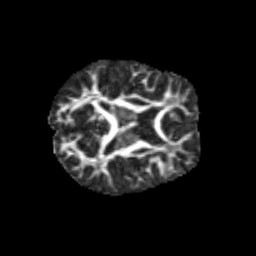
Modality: FA
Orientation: axial
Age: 12
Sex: male
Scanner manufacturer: siemens
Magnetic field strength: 3 T
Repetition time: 3.8 s
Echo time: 0.07 s